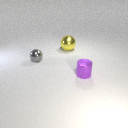
small gray metal sphere behind small purple metal cylinder